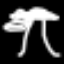
Label: leaf